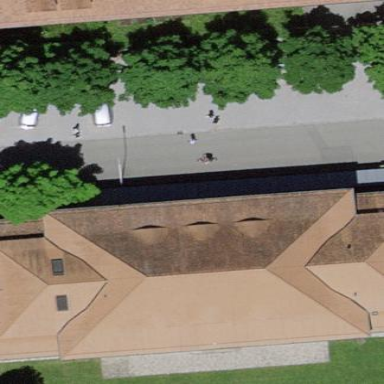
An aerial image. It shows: Arts centre located in building.